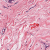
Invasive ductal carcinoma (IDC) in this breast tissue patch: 0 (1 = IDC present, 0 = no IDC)